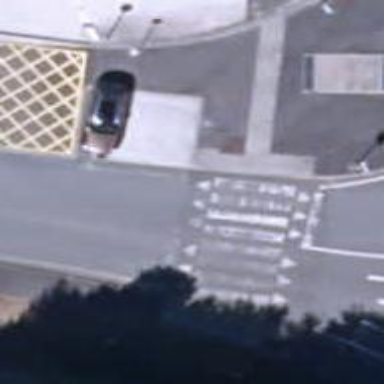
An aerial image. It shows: Uncontrolled crossing with traffic calming table.